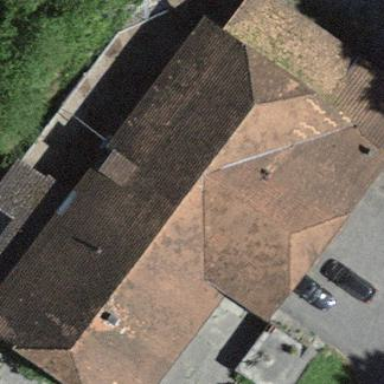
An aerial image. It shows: Farm building.